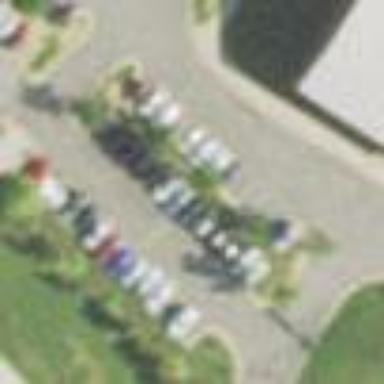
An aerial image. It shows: Parking area.